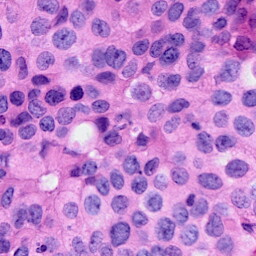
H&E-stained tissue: Breast